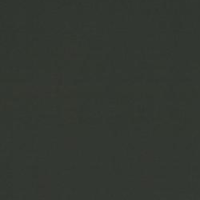
EUNIS habitat code: 14
Species observed at this site:
Larus michahellis
Fringilla coelebs
Passer domesticus